Interaction volume radius: 5 \u00c5
Interaction volume height: 25 \u00c5
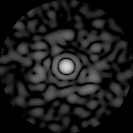
Disorder parameter: 0.8488